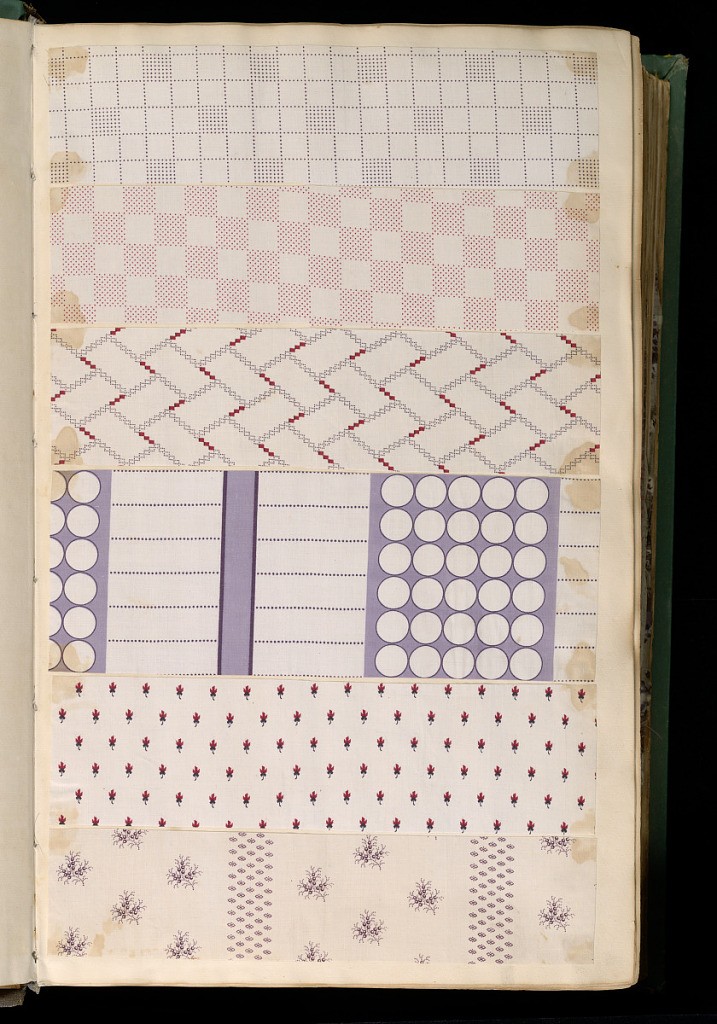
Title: Sample book
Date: ca. 1857
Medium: cardboard, paper, cotton Technique: printed
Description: Green cloth bound volume of 1,823 samples of printed cottons mounted on paper. Title page marked "A1857." Many samples of miniature geometric and floral patterns and combinations of both forms. Larger pattern with border designs and warp stripes.